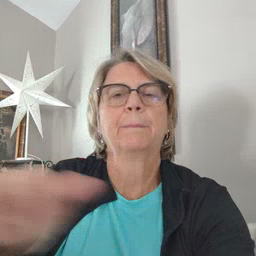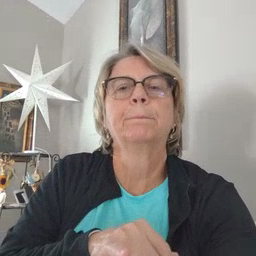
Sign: same